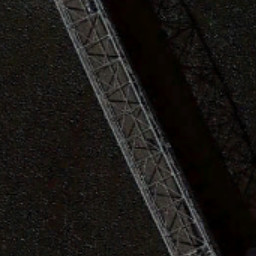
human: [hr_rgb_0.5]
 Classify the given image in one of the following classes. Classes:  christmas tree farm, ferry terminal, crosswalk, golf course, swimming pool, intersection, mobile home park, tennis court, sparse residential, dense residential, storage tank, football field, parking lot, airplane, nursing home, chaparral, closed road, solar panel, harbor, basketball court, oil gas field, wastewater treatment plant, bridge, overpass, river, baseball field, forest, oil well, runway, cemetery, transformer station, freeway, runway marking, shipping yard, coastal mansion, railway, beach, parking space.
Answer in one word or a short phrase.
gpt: bridge